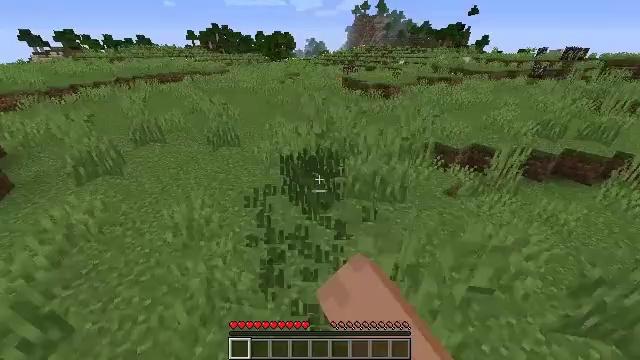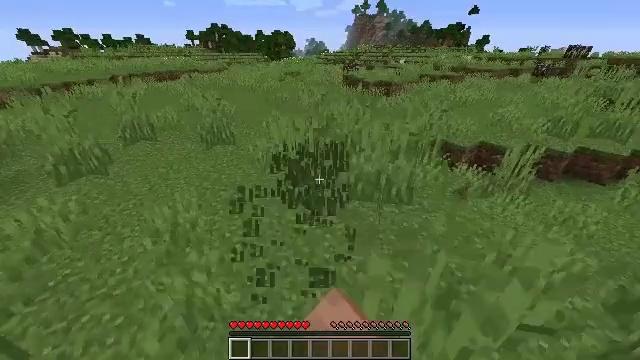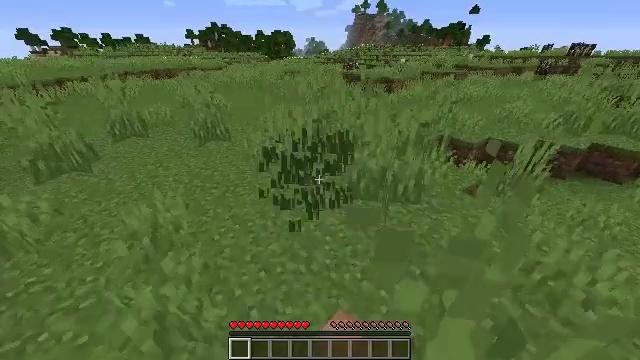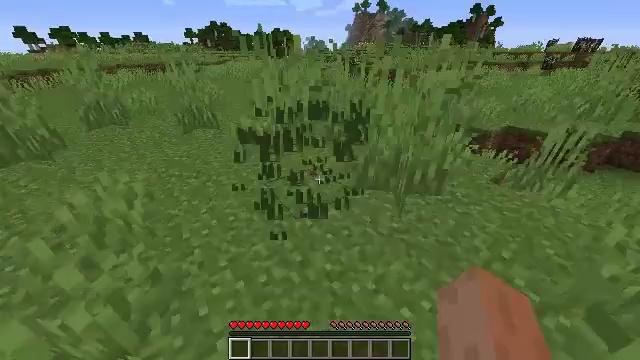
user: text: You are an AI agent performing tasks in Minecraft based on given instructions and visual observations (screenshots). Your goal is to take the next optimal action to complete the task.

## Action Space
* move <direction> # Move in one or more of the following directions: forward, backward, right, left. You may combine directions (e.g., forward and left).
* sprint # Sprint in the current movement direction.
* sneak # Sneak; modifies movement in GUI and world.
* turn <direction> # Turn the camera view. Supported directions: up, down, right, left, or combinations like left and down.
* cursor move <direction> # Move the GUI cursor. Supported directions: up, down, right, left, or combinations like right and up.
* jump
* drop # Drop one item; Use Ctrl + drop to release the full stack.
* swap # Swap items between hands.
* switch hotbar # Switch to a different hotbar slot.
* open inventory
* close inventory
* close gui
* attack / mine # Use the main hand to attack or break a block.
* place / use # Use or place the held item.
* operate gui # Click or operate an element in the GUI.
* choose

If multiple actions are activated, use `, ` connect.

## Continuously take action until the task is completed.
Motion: motion action
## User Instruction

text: Gather tall grass by hitting it.
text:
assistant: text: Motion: move forward, sprint, attack / mine, jump
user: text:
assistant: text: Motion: move forward, sprint, attack / mine, jump
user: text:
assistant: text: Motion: move forward, sprint, attack / mine, jump
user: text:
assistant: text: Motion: sprint, attack / mine, jump